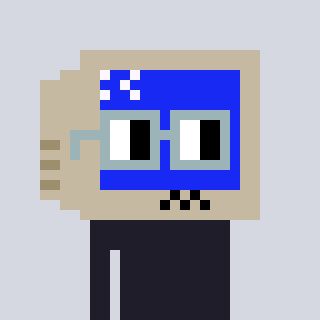
a pixel art character with square dark gray glasses, a old monitor-shaped head and a cold-colored body on a cool background